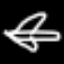
Label: airplane